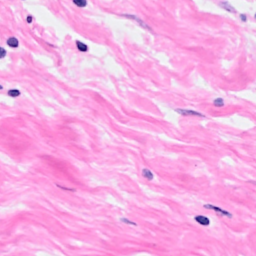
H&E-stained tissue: Breast